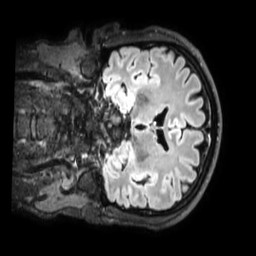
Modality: FLAIR
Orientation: coronal
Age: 41
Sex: male
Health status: healthy
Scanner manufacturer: philips
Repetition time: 4.8 s
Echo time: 0.2812 s